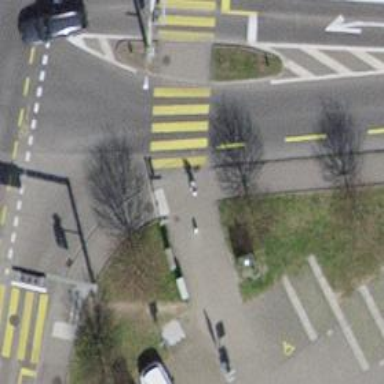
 identified as zebra crossing. It includes island."